【题型】解答题　【知识点】解析几何　【难度】medium
已知点 \(F_1\)，\(F_2\) 依次为双曲线 \(\frac{x^2}{a^2} - \frac{y^2}{b^2} = 1\ (a>0,b>0)\) 的左、右焦点，且 \(|F_1F_2| = 6\)，令 \(B(0,b)\)。

\noindent (1) 设此双曲线经过第一、三象限的渐近线为 \(l_1\)，若直线 \(F_2B\) 与直线 \(l_1\) 垂直，求双曲线的离心率；

\noindent (2) 若 \(a = \sqrt{5}\)，以此双曲线的焦点为顶点，以此双曲线的顶点为焦点得到椭圆 \(C\)，法向量为 \(\vec{n} = (4,3)\) 的直线 \(l_2\) 与椭圆 \(C\) 交于两点 \(M\)，\(N\)，且 \(|MN| = 4\)，求直线 \(l_2\) 的一般式方程。
【解答】
\noindent 【答案】
(1) \(e = \dfrac{1+\sqrt{5}}{2}\)

\noindent (2) \(4x+3y+6=0\) 或 \(4x+3y-6=0\)

\vspace{1em}
\noindent 【知识点】求双曲线的离心率或离心率的取值范围、求双曲线中的弦长

\vspace{1em}
\noindent 【分析】
(1) 根据垂直关系得到 \(-\dfrac{b}{c} \cdot \dfrac{b}{a} = -1\)，确定 \(e^2 - e - 1 = 0\)，解得答案。

\noindent (2) 确定椭圆方程为 \(\dfrac{x^2}{9} + \dfrac{y^2}{4} = 1\)，设直线方程为 \(4x+3y+t=0\)，联立方程，得到根与系数的关系，再利用弦长公式计算得到答案。

\vspace{1em}
\noindent 【详解】
(1) 渐近线 \(l_1: y = \dfrac{b}{a}x\)，\(F_2(c,0)\)，\(B(0,b)\)，则 \(k_{F_2B} = -\dfrac{b}{c}\)，

直线 \(F_2B\) 与直线 \(l_1\) 垂直，则 \(-\dfrac{b}{c} \cdot \dfrac{b}{a} = -1\)，即 \(b^2 = ac = c^2 - a^2\)，即 \(e^2 - e - 1 = 0\)，

解得 \(e = \dfrac{1+\sqrt{5}}{2}\)，（舍去负值）。

\vspace{0.5em}
\noindent (2) 直线 \(l_2\) 的法向量为 \(\vec{n} = (4,3)\)，设直线方程为 \(4x+3y+t=0\)，

设椭圆方程为 \(\dfrac{x^2}{m^2} + \dfrac{y^2}{n^2} = 1\)，则 \(m^2 - n^2 = 5\)，\(2m = 6\)，\(m = 3\)，\(n = 2\)，

故椭圆方程为 \(\dfrac{x^2}{9} + \dfrac{y^2}{4} = 1\)，联立方程
\[
\begin{cases}
\dfrac{x^2}{9} + \dfrac{y^2}{4} = 1 \\
4x+3y+t = 0
\end{cases},
\]
即 \(20x^2 + 8tx + t^2 - 36 = 0\)，

\(\Delta = 64t^2 - 80(t^2 - 36) = 2880 - 16t^2 > 0\)，即 \(-6\sqrt{5} < t < 6\sqrt{5}\)，

设 \(M(x_1,y_1)\)，\(N(x_2,y_2)\)，
\[
\begin{cases}
x_1 + x_2 = -\dfrac{2t}{5} \\
x_1x_2 = \dfrac{t^2 - 36}{20}
\end{cases},
\]

\[
|MN| = \sqrt{1+\left(\dfrac{4}{3}\right)^2} \cdot \sqrt{(x_1+x_2)^2 - 4x_1x_2} = \dfrac{5}{3}\sqrt{\dfrac{4t^2}{25} - \dfrac{t^2 - 36}{5}} = 4,
\]
解得 \(t = \pm 6\)。

故直线方程为 \(4x+3y+6=0\) 或 \(4x+3y-6=0\)。
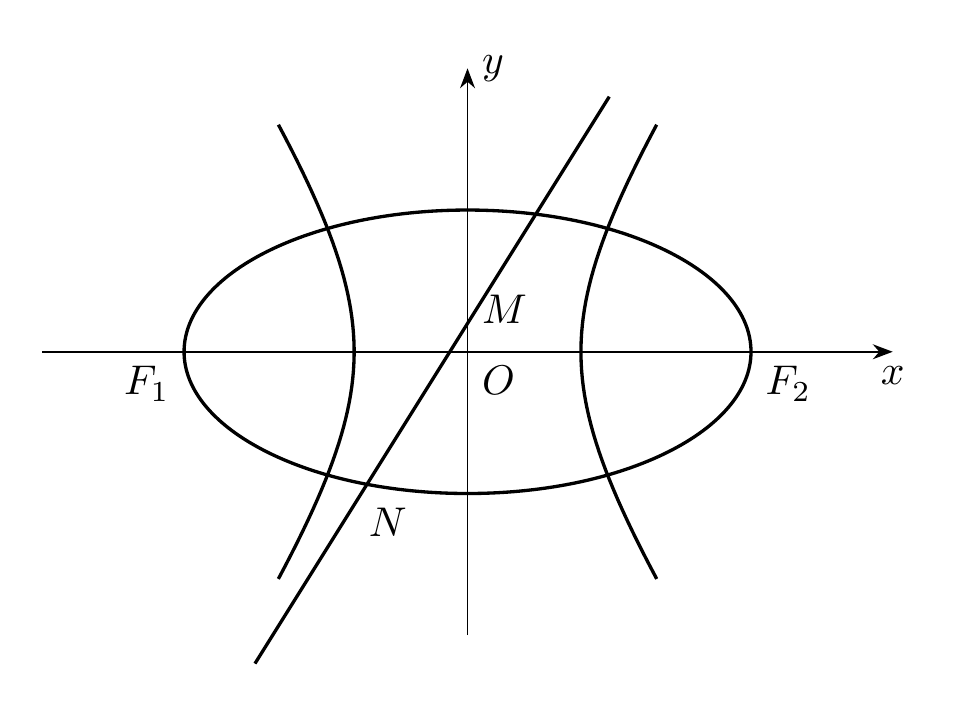